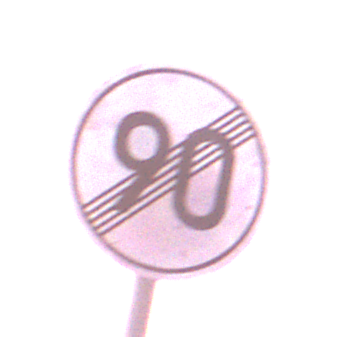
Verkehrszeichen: EndeGeschwindigkeit90
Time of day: SunriseSunset
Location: Outdoor (Urban)
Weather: PartlyCloudy
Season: NotSpecified
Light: Natural